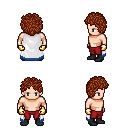
a pixel art fantasy rpg character, male body template, human, light skin, white trimmed cape, red pants, brunette curly afro hairstyle, gold gloves, black shoes, four views (front, back, left, right), 2x2 character sprite sheet, small pixel art, hard edges, no anti-aliasing